You are looking at the unprocessed time series of a bearing vibration snapshot. Based on the visible evidence, which condition applies: normal, inner_race, outer_race, ball?
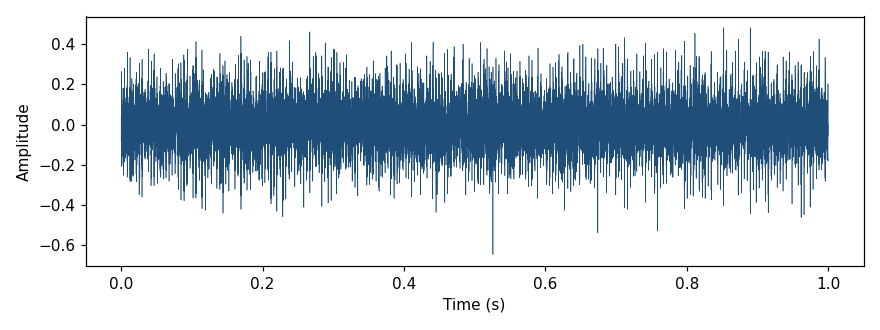
Answer: outer_race